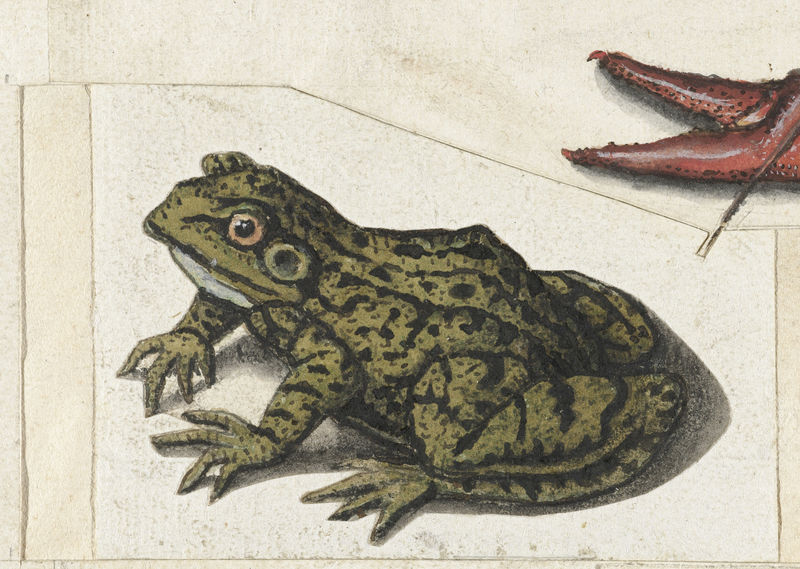
Titel: Kikker
Standort: Amsterdam
Institution: Rijksmuseum
Schlagwörter: haut, schatten, wasser, aquarell, grün, see, orange, schwarz, skizze, weiss, zeichnung, rot, tier, muster, natur, auge, füße, papier, studie, cremefarben, detail, zehen, fliege, collage, gemustert, hummer, schere, pupille, springen, märchen, schatte, auarell, seestern, tatzen, reptil, frosch, kröte, details, krebs, unke, froschauge, quack, hummerschere, krabbenschere, sprungbein, knieper